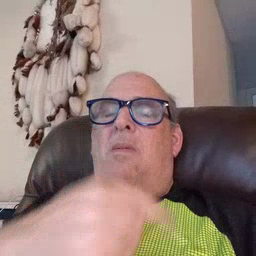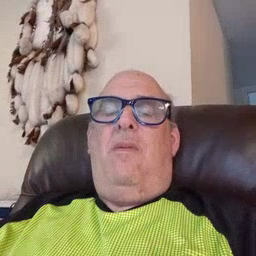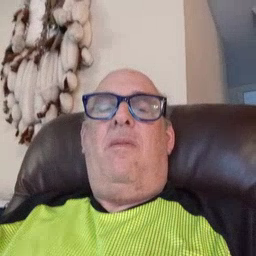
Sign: cry